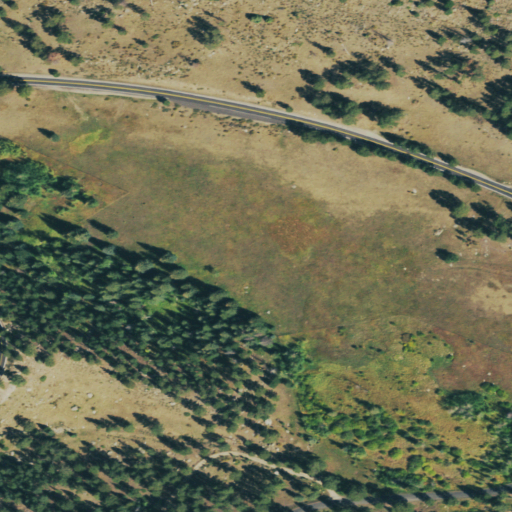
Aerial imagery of plain(s) in Colorado named Hondius Park containing shrub, evergreen forest, woody wetlands, low intensity development, pasture, open development, and herbaceous wetlands